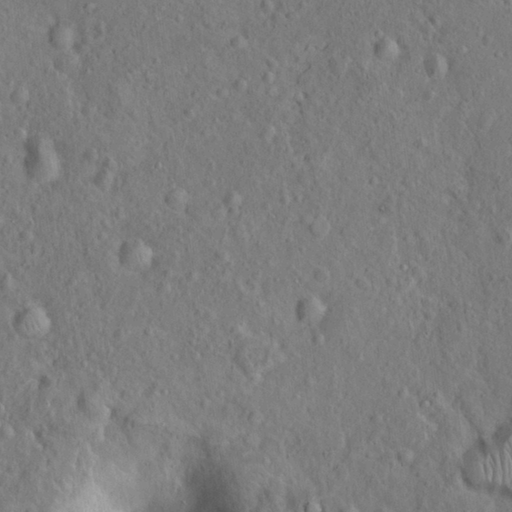
Objects detected: cone